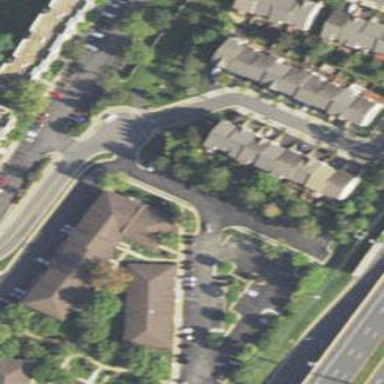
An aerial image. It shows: Office building.